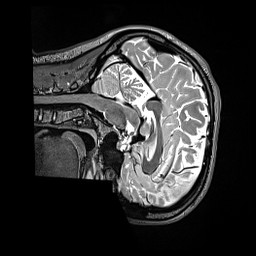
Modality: T2w
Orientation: sagittal
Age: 27
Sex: female
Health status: ill
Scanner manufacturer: siemens
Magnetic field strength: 3 T
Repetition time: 3.2 s
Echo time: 0.564 s